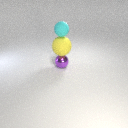
small cyan rubber sphere above large yellow rubber sphere